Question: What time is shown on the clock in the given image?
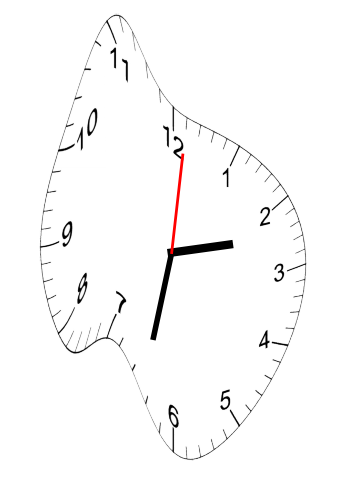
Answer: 02:32:01